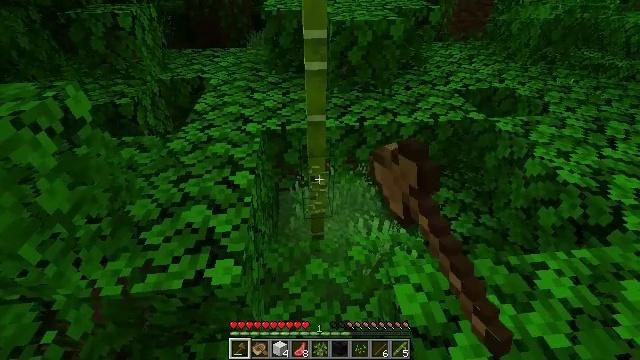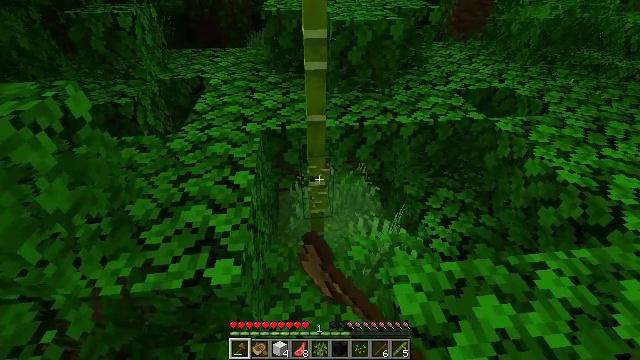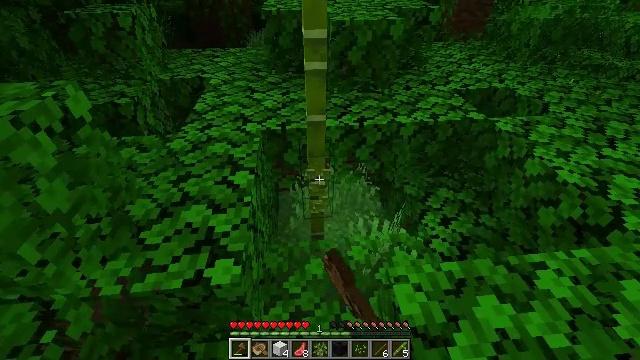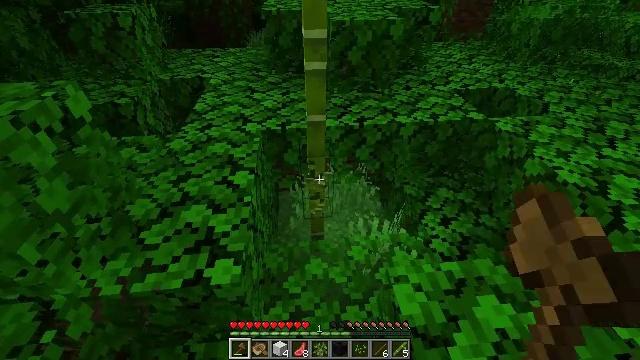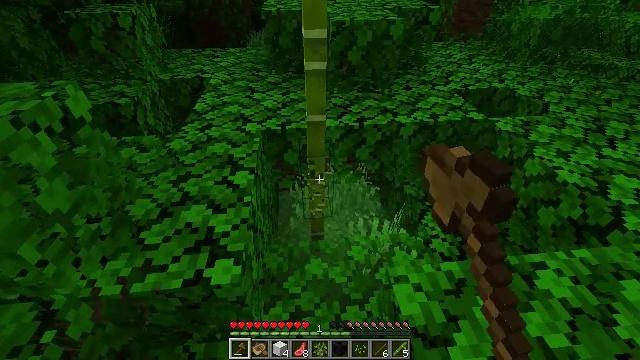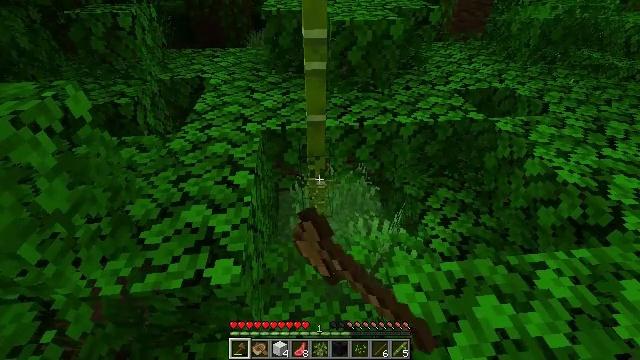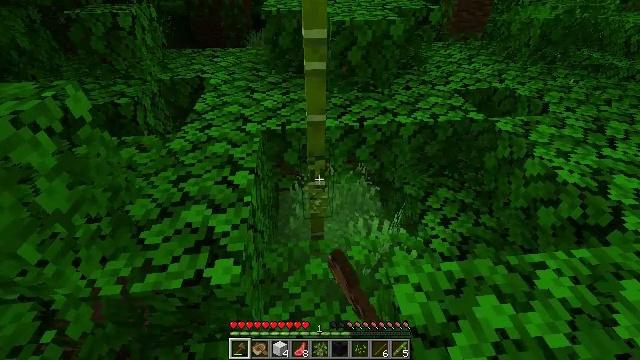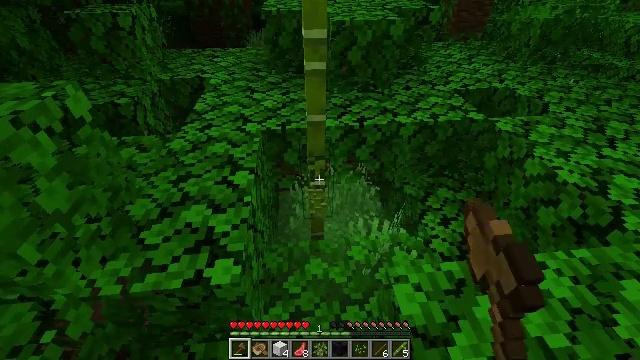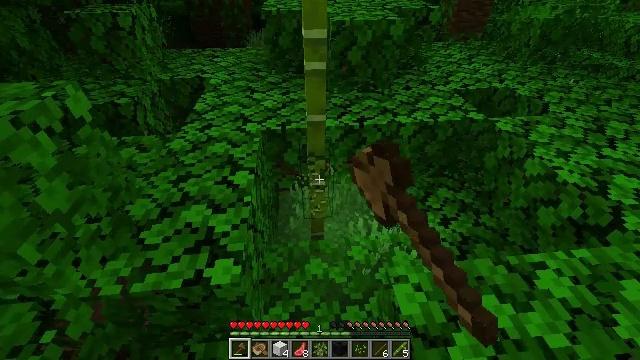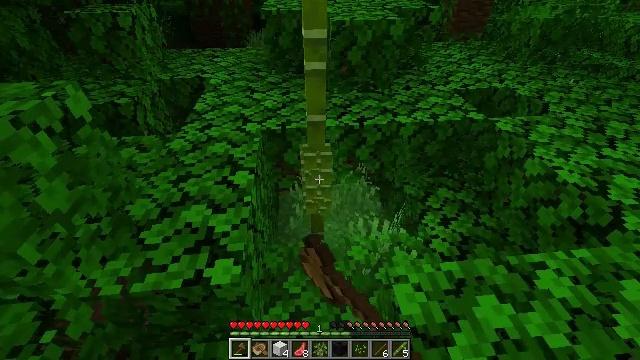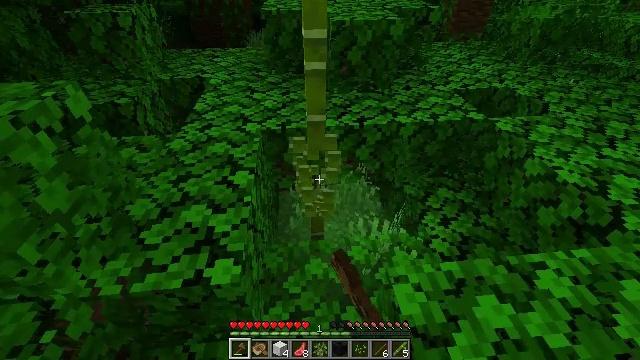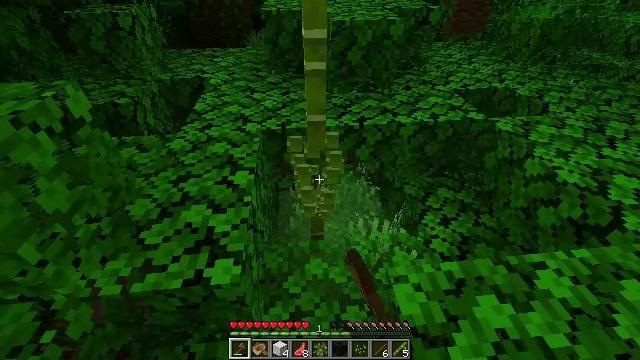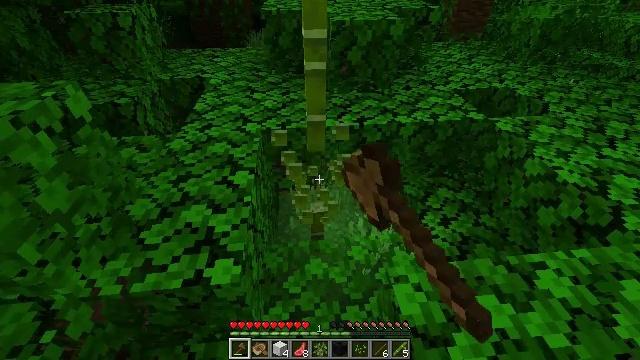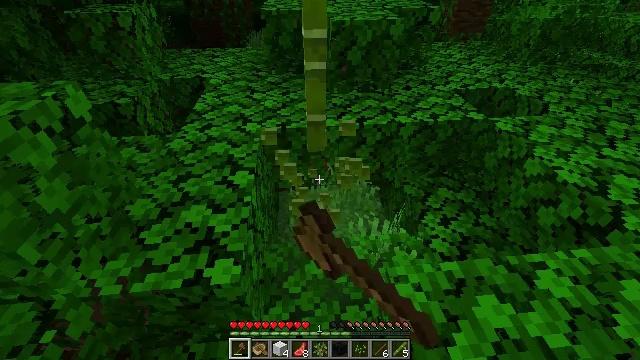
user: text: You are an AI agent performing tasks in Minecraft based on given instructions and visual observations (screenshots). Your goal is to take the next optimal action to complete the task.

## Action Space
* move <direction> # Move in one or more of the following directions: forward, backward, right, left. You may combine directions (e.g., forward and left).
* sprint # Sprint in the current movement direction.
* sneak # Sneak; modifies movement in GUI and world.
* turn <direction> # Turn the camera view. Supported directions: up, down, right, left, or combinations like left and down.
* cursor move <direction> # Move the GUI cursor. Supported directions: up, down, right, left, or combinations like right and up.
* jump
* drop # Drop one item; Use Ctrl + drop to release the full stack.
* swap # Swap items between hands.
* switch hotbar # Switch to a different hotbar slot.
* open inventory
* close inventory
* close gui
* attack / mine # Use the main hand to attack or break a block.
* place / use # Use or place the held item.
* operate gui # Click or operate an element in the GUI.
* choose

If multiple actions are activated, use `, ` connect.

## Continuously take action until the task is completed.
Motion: motion action
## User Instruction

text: Break the bamboo stalk.
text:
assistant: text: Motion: attack / mine
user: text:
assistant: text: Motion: attack / mine
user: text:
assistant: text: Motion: attack / mine
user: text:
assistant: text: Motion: attack / mine
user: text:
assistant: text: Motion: attack / mine
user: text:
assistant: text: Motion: attack / mine
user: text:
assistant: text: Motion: attack / mine
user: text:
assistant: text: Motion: attack / mine
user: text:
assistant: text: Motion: attack / mine
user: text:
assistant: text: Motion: attack / mine
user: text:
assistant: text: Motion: attack / mine
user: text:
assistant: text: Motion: attack / mine
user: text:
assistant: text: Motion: attack / mine
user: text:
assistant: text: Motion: attack / mine